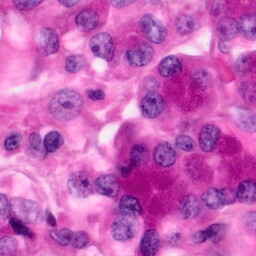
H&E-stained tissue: Pancreatic